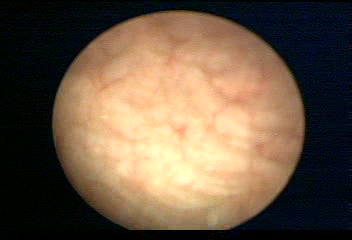
Modality: WLC
Class: Normal mucosa
Bladder cancer association: No